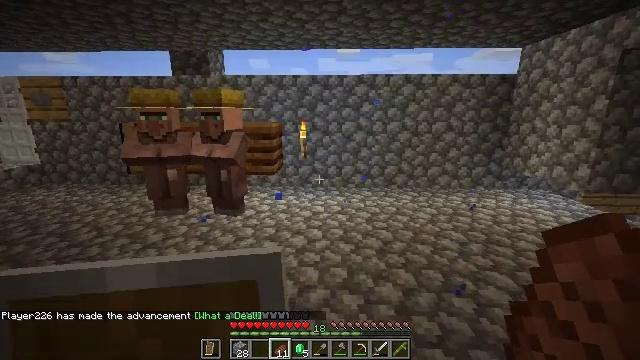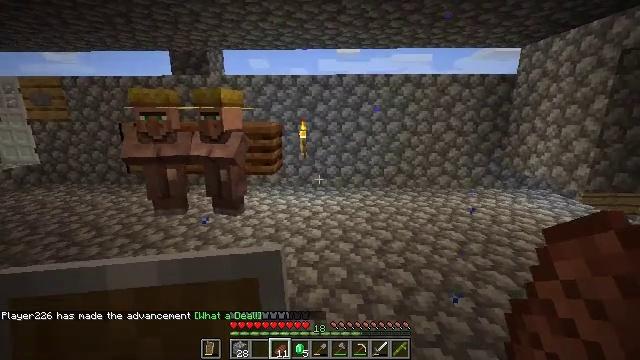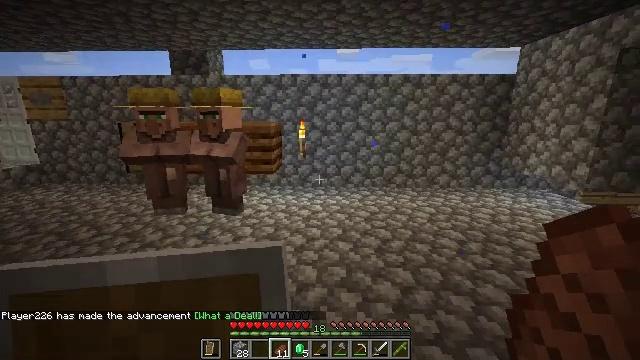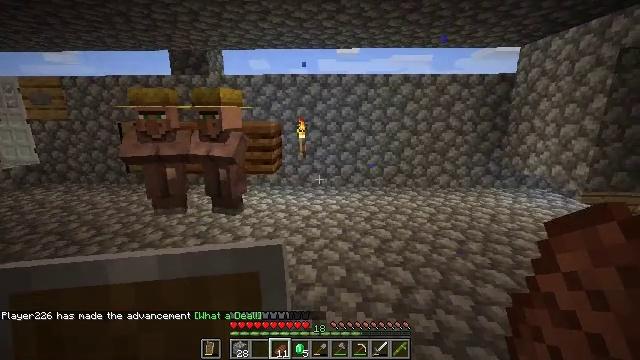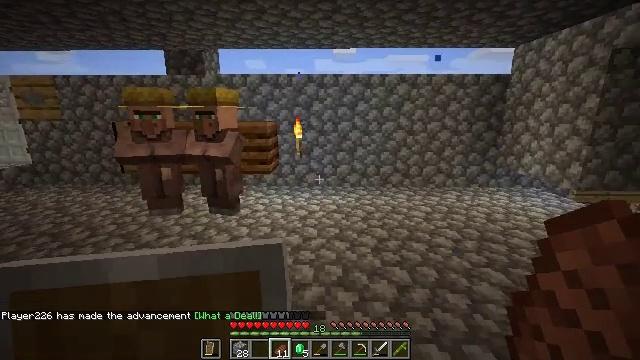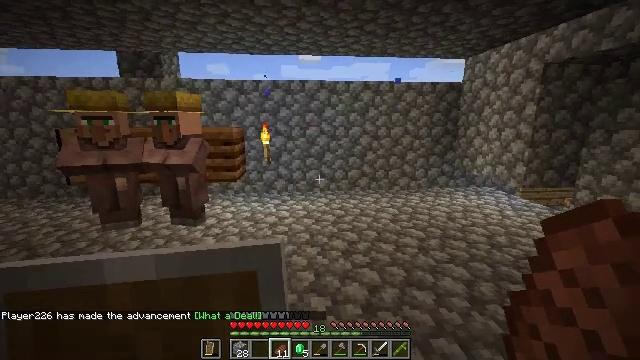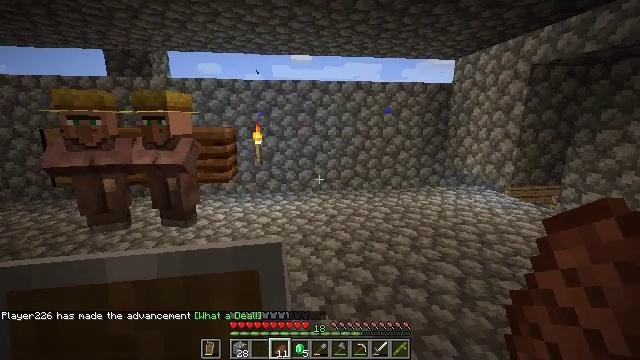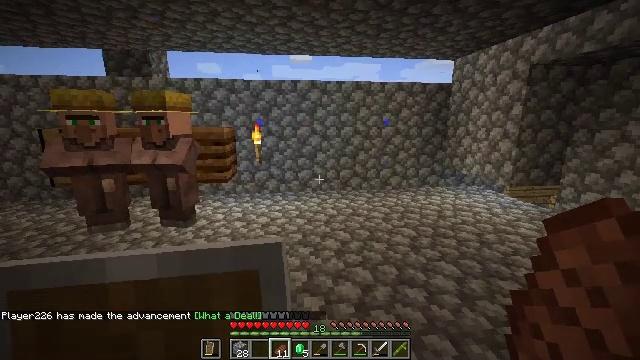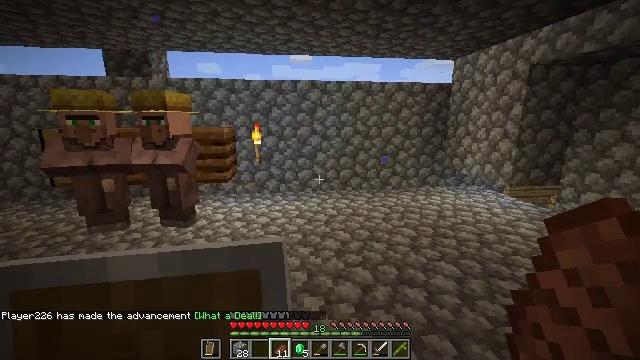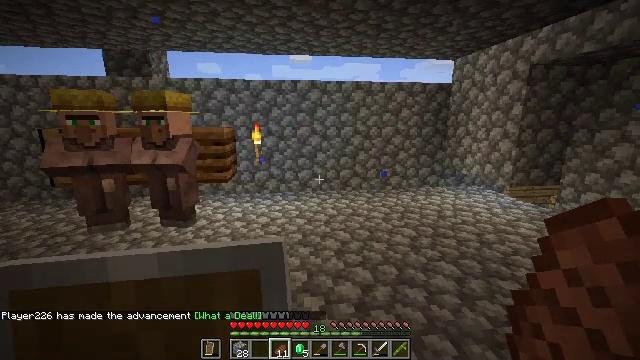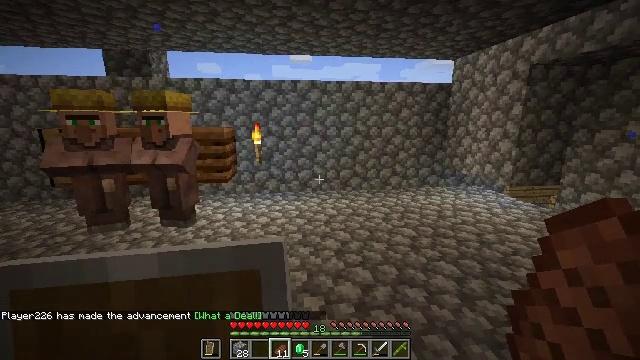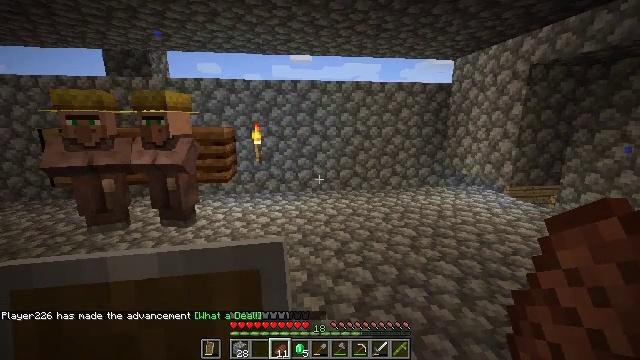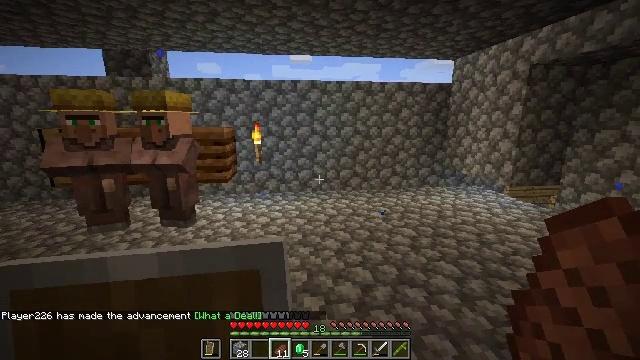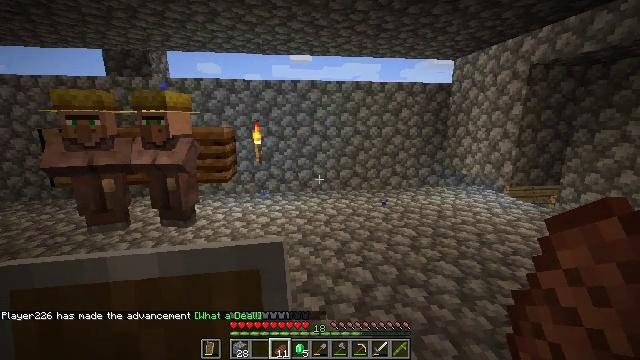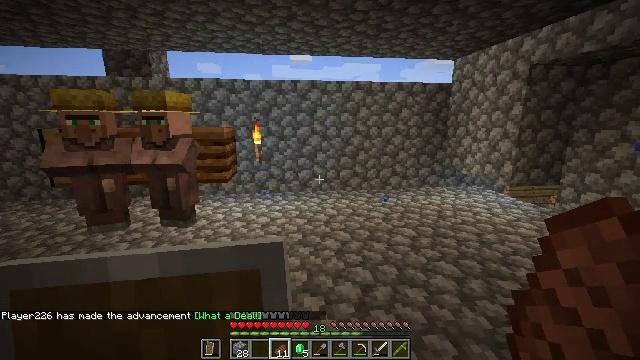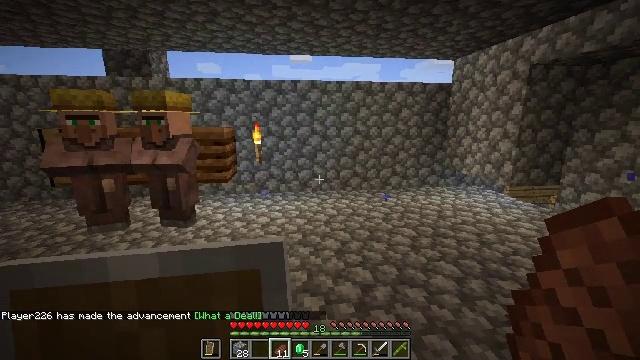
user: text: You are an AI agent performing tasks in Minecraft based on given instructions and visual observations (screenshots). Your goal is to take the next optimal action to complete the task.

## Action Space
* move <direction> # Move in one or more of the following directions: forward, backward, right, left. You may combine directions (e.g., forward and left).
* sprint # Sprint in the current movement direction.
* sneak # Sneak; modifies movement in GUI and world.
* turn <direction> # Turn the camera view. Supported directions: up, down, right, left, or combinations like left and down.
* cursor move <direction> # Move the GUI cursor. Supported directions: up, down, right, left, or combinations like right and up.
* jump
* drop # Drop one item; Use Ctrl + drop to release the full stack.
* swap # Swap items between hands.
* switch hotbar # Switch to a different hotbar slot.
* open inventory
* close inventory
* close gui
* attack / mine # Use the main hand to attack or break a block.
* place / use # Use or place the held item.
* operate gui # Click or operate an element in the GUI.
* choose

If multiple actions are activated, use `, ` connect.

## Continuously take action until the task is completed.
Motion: motion action
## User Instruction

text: Harm the villager.
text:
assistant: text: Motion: no_op
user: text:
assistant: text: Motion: no_op
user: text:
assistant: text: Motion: no_op
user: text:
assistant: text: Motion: no_op
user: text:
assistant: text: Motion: turn right and up
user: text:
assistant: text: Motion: turn right
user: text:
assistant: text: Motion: no_op
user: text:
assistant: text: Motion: no_op
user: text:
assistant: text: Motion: no_op
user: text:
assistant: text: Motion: no_op
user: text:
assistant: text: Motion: no_op
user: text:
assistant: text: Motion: no_op
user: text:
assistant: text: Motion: no_op
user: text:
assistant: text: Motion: no_op
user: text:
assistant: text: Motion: no_op
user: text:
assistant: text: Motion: no_op
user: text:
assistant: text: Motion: no_op
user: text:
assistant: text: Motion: no_op
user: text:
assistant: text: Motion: no_op
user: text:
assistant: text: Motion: no_op
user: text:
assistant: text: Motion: no_op
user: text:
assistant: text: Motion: no_op
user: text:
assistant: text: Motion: no_op
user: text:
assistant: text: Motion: turn left
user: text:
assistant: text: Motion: move left, turn left
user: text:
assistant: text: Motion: move left, turn left and up
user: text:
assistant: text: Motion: move left, turn left
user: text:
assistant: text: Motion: move forward and move left
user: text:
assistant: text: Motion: move forward and move left
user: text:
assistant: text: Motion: move forward and move left